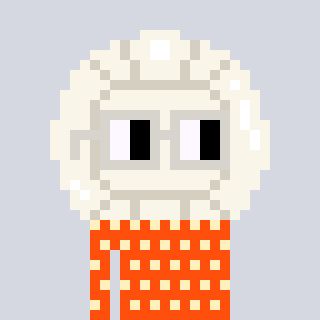
a pixel art character with square light gray glasses, a volleyball-shaped head and a orange-colored body on a cool background